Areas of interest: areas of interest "Wuhan Guanggu No.2 Junior High School"
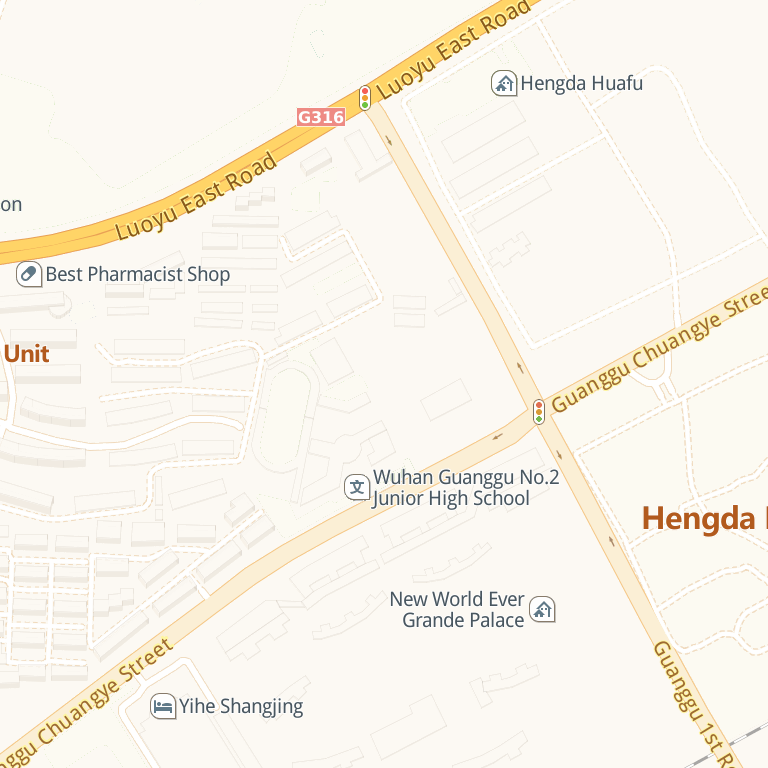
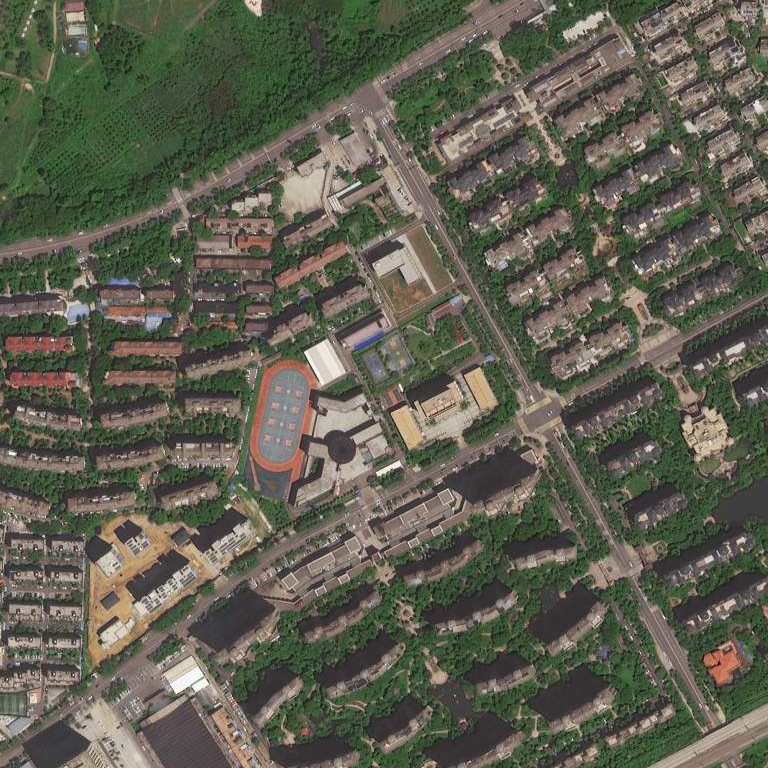